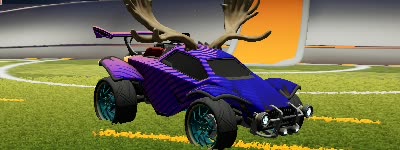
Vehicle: octane